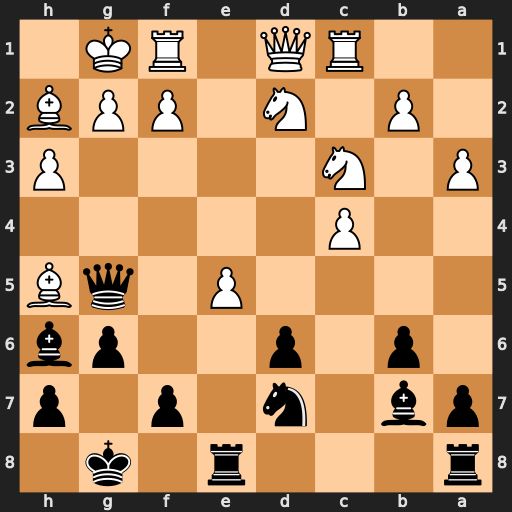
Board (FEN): r3r1k1/pb1n1p1p/1p1p2pb/4P1qB/2P5/P1N4P/1P1N1PPB/2RQ1RK1
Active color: b
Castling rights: -
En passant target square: -
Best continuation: Qxg2#